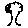
Label: tree